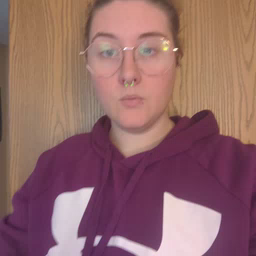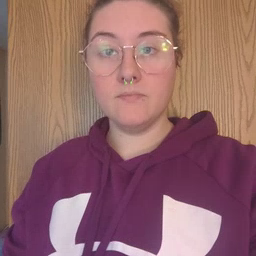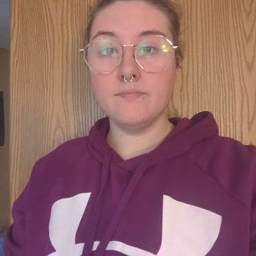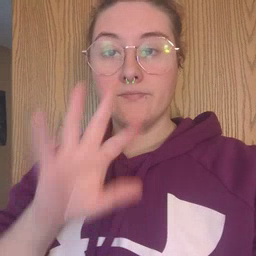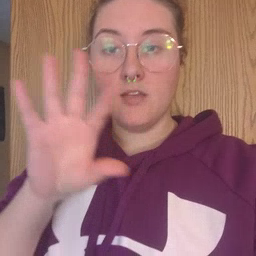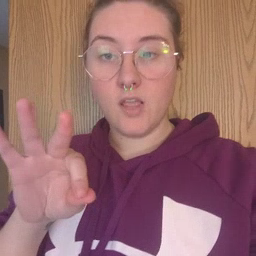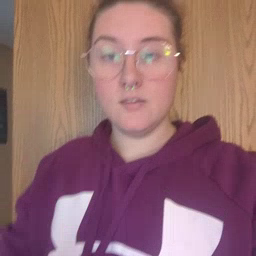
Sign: frenchfries